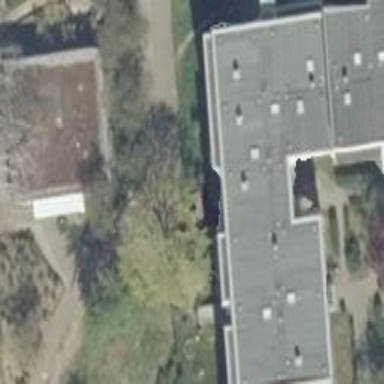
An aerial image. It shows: Flat-roofed residential building.